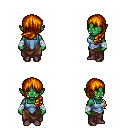
a pixel art fantasy rpg character, female body template, orc, green skin, blue vest, robe skirt, dark blonde left-swept hairstyle, white cloth bandages, maroon shoes, four views (front, back, left, right), 2x2 character sprite sheet, small pixel art, hard edges, no anti-aliasing